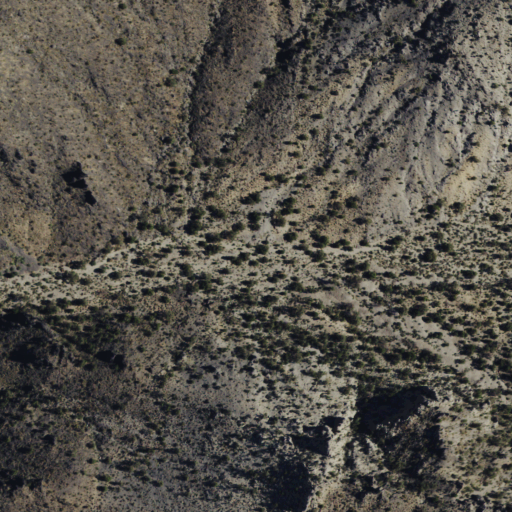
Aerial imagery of gap in Nevada named Black Gate containing shrub and evergreen forest